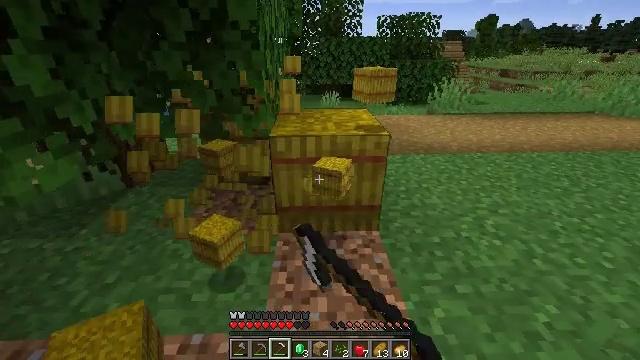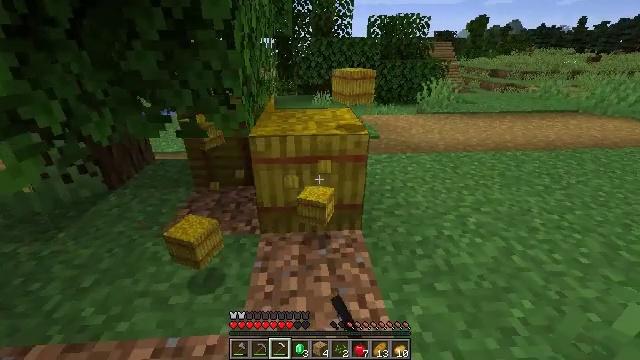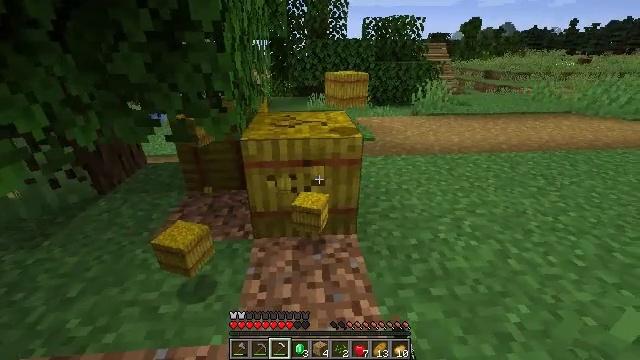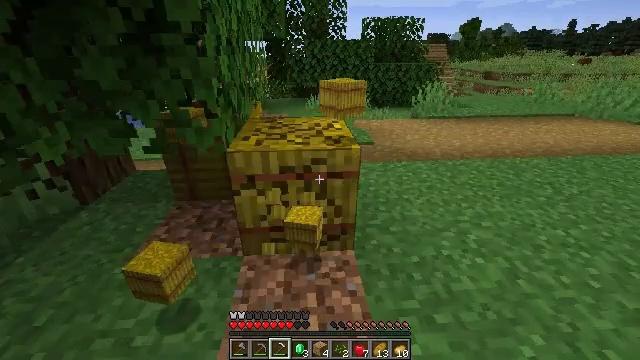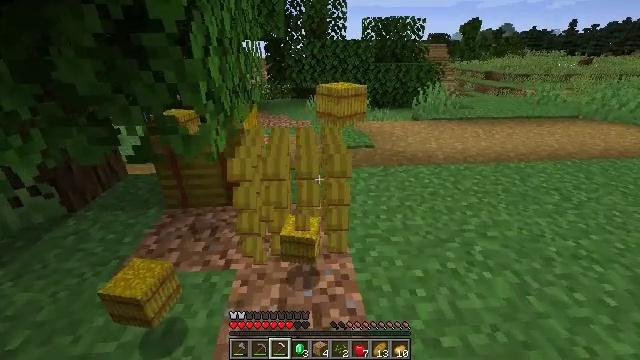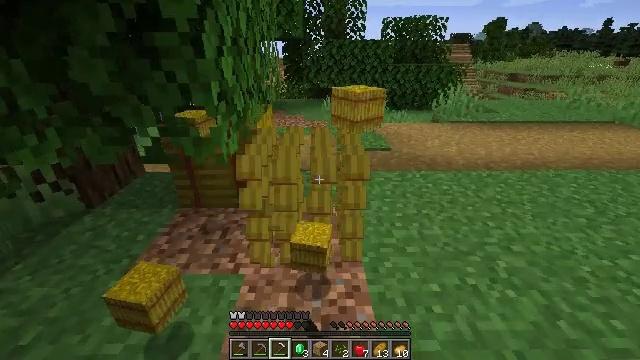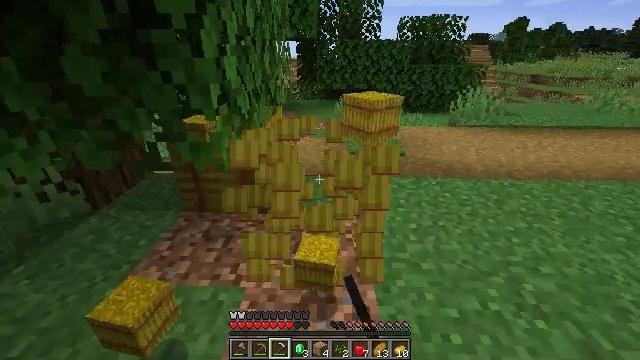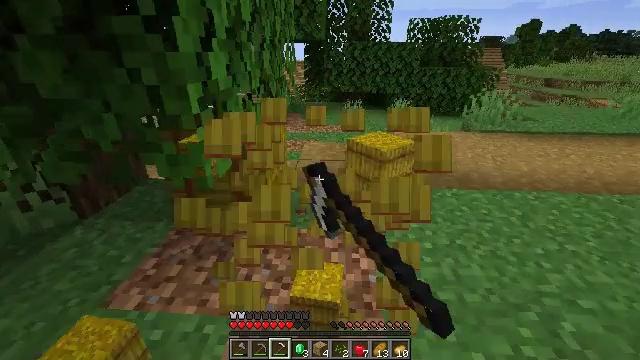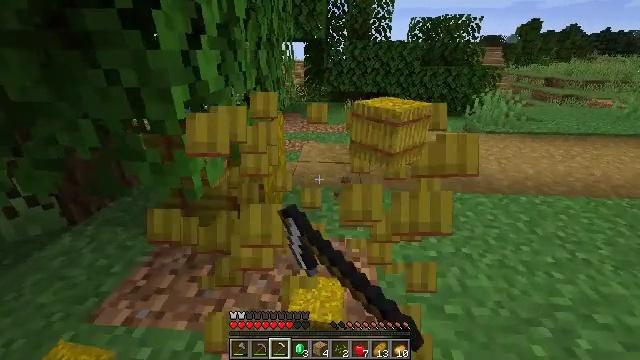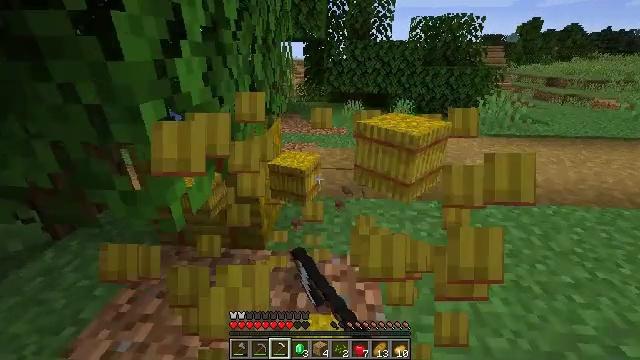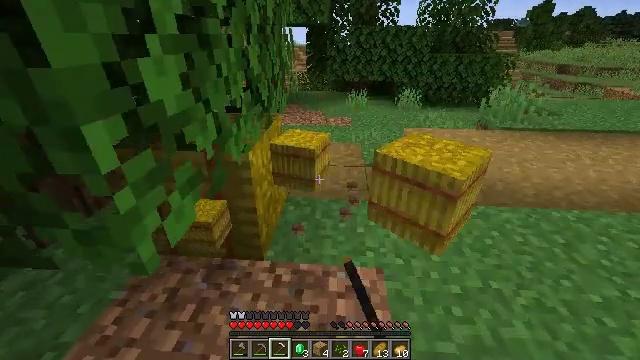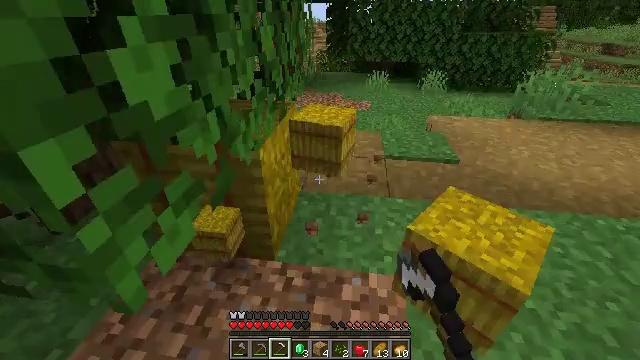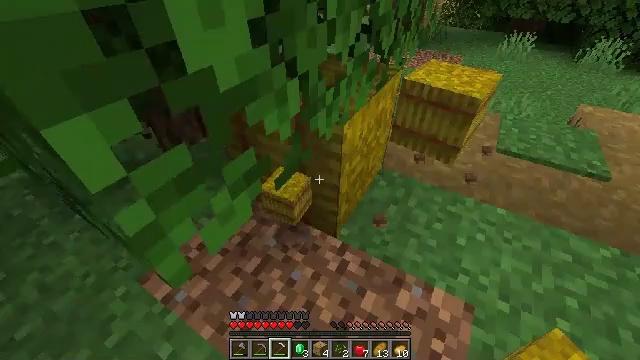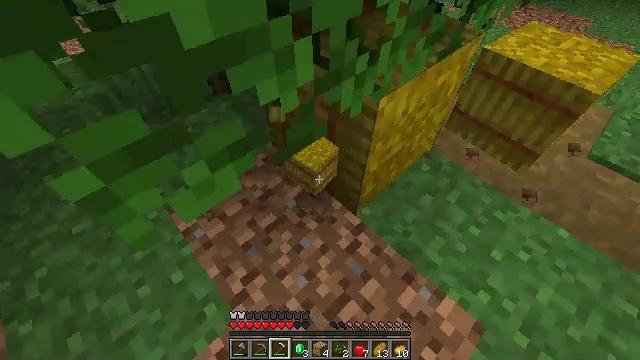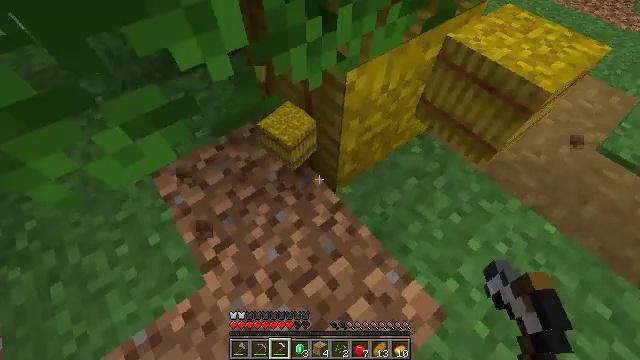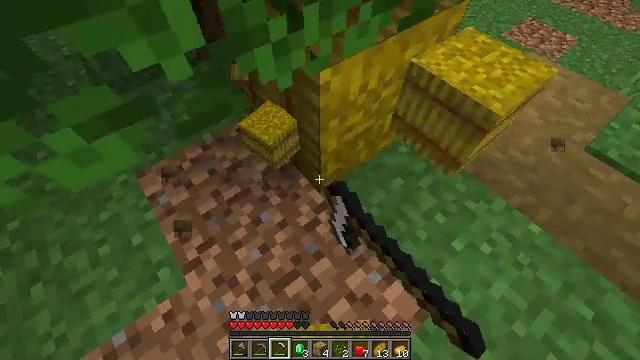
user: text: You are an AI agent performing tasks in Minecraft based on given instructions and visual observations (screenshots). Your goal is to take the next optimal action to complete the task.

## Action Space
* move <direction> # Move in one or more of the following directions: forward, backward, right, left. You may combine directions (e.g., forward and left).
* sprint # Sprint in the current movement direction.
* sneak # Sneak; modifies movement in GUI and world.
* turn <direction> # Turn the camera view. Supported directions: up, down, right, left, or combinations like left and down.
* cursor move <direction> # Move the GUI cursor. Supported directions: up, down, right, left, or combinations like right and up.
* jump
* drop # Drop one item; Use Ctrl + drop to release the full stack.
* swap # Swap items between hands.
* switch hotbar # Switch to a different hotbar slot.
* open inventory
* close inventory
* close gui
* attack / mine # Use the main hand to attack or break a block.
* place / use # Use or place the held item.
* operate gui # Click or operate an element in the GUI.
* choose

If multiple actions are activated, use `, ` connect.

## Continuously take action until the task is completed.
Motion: motion action
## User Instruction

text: Attack the hay block to get hay.
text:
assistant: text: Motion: turn right, attack / mine
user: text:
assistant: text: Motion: move forward, attack / mine
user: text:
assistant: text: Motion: move forward, attack / mine
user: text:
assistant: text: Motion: move forward, attack / mine
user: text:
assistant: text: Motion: move forward, turn left, attack / mine
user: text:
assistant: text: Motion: move forward, turn left, attack / mine
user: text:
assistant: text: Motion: move forward, turn left, attack / mine
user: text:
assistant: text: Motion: move forward, attack / mine
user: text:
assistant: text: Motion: move forward, attack / mine
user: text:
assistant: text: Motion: move forward, turn down, attack / mine
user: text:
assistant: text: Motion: move forward, turn left and down, attack / mine
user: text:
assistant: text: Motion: move forward and move right, turn left and down, attack / mine
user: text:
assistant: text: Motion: move right, turn left and down, attack / mine
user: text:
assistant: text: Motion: move right, turn left and down, attack / mine
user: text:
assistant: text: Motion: attack / mine
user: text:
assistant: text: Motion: turn up, attack / mine
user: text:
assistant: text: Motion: turn up, attack / mine
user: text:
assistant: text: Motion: attack / mine
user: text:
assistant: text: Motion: attack / mine
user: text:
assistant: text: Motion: turn up, attack / mine
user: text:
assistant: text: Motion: turn left and up, attack / mine
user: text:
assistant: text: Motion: turn left and up, attack / mine
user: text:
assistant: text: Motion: attack / mine